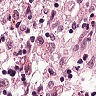
Metastatic tissue present: no